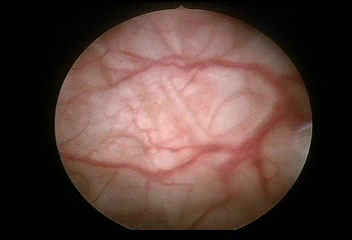
Modality: WLC
Class: Normal mucosa
Bladder cancer association: No